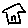
Label: house